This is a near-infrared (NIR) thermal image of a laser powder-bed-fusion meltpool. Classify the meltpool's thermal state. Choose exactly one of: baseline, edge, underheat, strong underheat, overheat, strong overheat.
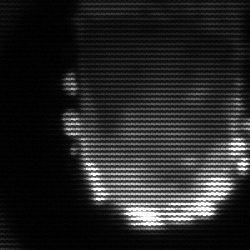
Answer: baseline